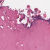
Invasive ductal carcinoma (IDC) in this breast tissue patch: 0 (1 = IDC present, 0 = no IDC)